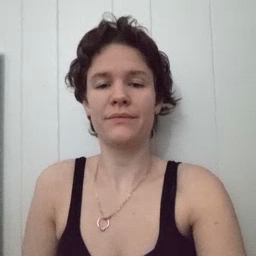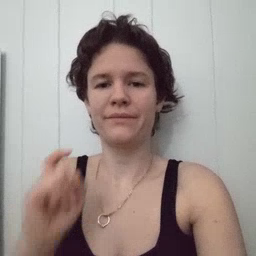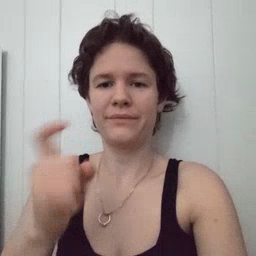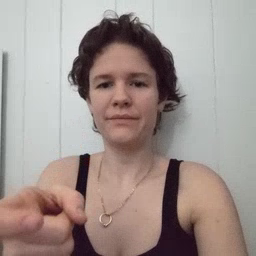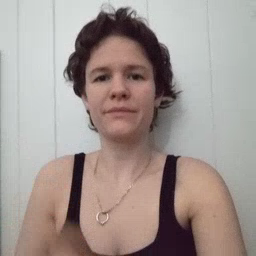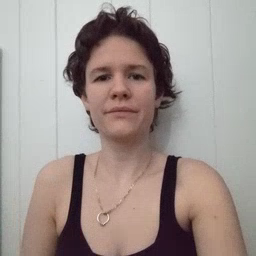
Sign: give